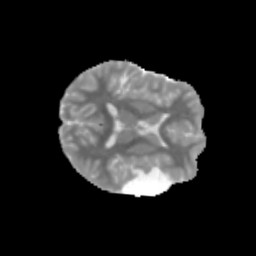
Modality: MD
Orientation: axial
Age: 12
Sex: male
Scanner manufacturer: siemens
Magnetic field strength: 3 T
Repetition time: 3.8 s
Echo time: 0.07 s